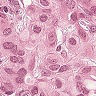
Metastatic tissue present: yes